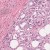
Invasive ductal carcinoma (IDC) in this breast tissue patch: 1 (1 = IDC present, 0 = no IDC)